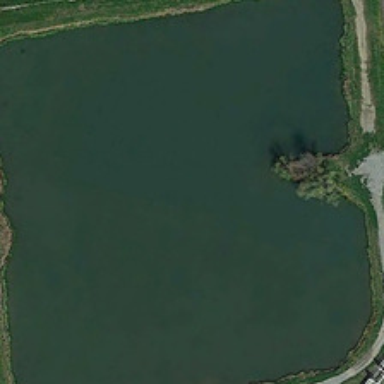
A square pond with dark green water while surrounded by many plants .